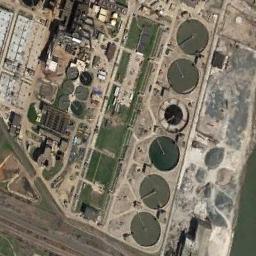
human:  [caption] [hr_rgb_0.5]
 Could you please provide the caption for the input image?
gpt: There are some green storage tanks on the bare land .

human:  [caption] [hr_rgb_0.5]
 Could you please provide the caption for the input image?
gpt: There are many different-sized storage tanks and many buildings in the factory, And there are large lawns in the factory .

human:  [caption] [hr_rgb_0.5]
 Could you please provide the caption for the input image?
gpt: There are three white storage tanks and three silver storage tanks .

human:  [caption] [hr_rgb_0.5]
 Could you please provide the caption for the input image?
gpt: There are many buildings of different shapes next to the storage tanks .

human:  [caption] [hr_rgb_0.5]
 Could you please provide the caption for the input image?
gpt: There are some storage tanks beside a green lawn .